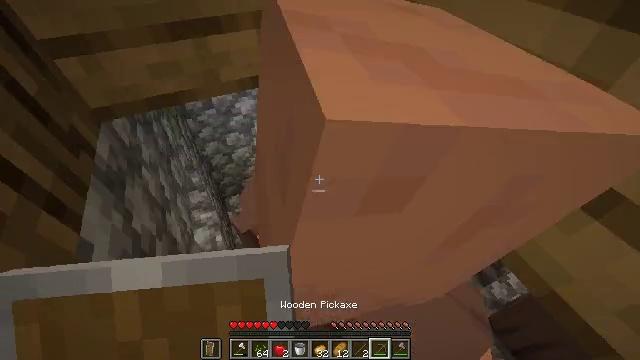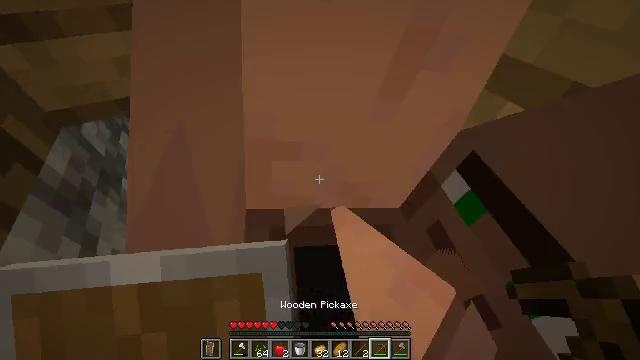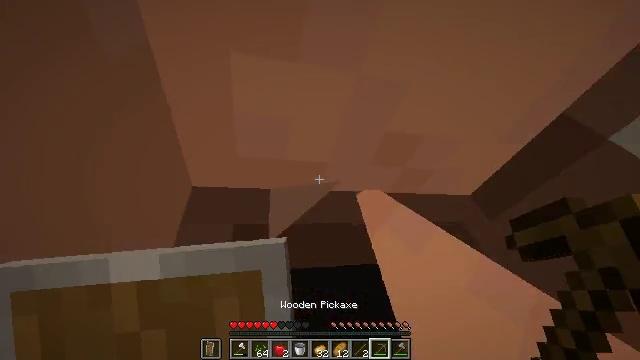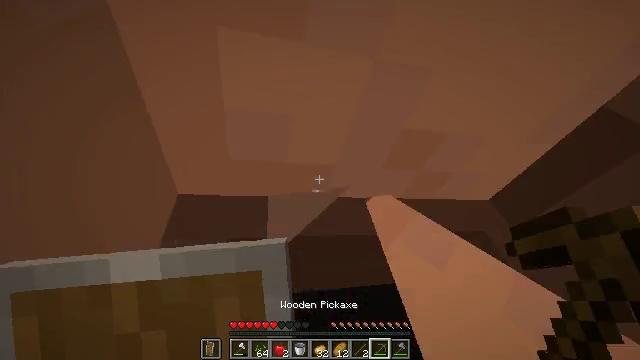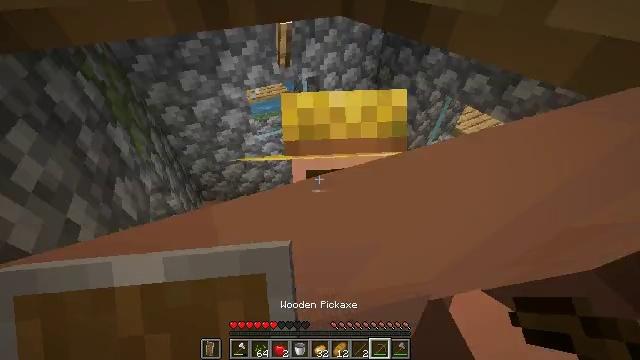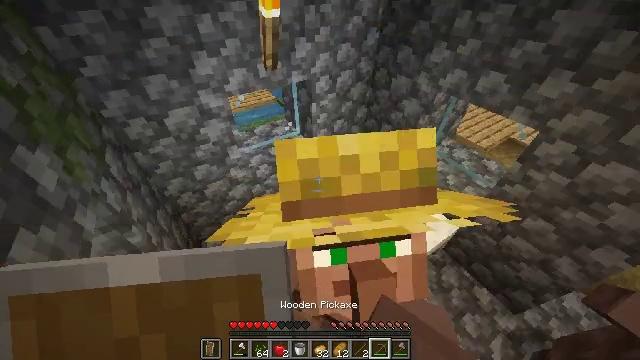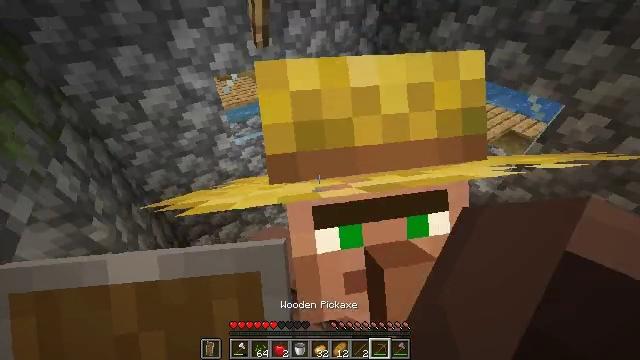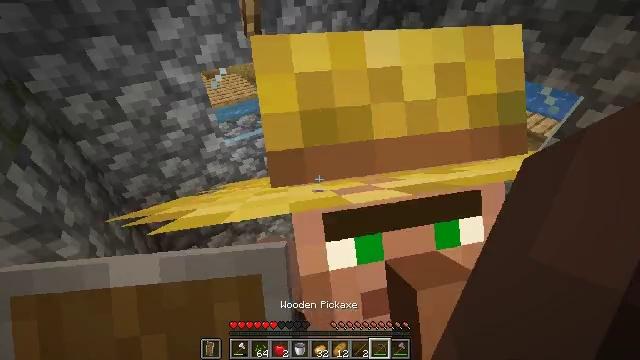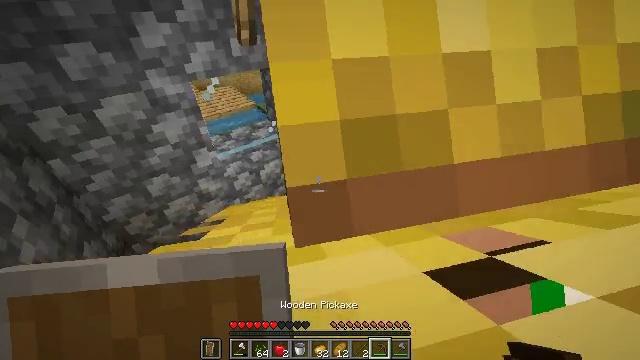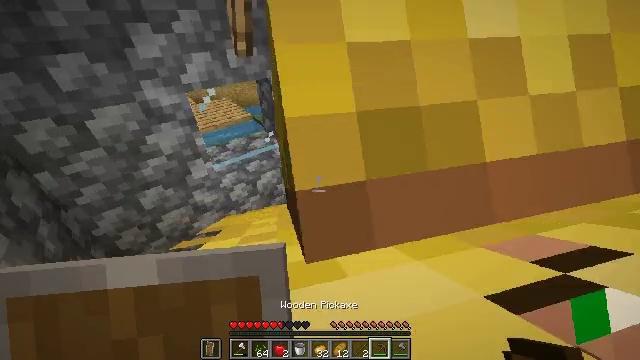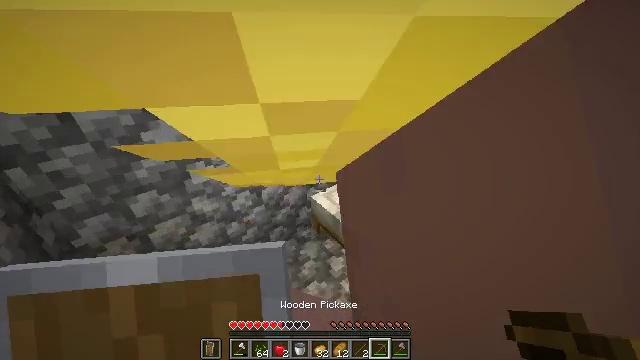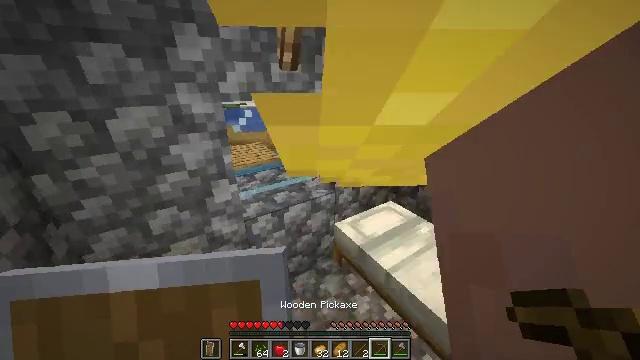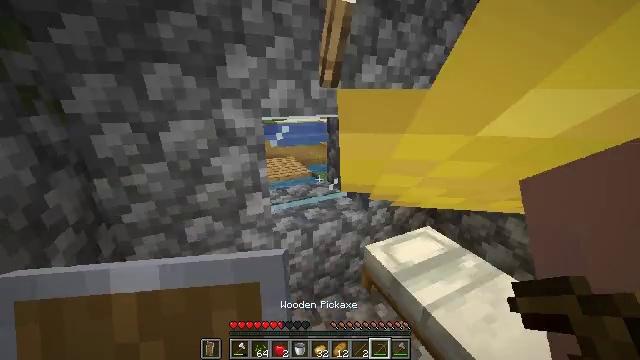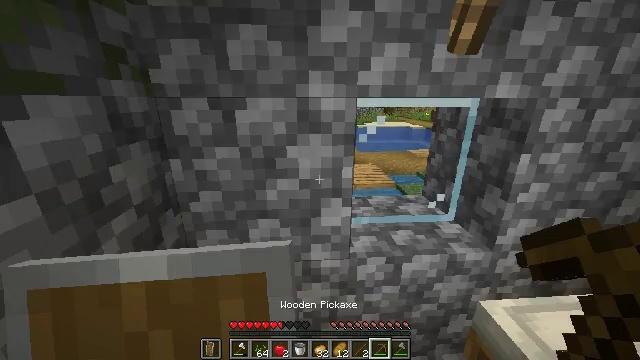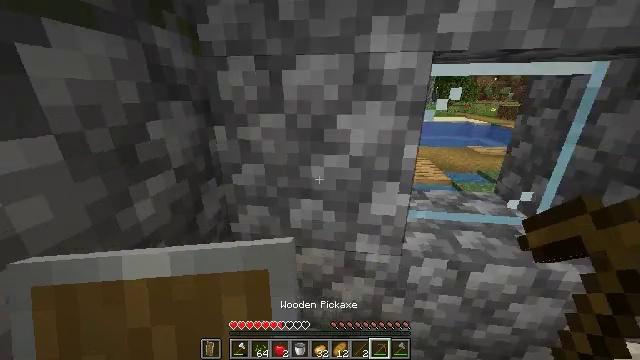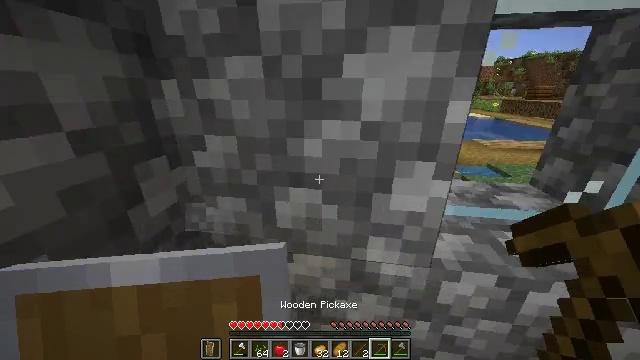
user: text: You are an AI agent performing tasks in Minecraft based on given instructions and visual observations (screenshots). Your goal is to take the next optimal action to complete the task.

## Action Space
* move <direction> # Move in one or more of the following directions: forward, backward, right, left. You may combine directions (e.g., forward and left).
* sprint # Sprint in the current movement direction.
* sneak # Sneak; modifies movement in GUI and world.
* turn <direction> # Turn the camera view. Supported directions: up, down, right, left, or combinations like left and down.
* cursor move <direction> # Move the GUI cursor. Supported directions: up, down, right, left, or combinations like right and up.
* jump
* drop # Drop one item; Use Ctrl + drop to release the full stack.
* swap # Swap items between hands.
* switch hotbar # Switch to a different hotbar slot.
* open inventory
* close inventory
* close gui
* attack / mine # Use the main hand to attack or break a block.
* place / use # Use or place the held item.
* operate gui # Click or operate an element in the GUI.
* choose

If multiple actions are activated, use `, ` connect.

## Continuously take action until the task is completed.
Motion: motion action
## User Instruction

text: Mine cobblestone to craft tools and furnaces.
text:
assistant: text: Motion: move forward, sprint
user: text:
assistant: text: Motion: move forward, sprint
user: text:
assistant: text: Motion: move forward, sprint
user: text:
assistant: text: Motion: move forward, sprint, turn right
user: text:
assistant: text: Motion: move forward, sprint, turn right and up
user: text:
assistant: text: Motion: move forward, sprint, turn right
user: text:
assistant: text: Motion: move forward, sprint, turn right
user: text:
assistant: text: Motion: move forward, sprint, turn right and up
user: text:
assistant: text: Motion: move forward, sprint, turn right and up
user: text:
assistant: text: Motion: move forward, sprint, turn up
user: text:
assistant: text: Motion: move forward, sprint, turn left and up
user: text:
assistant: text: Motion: move forward, sprint, turn left and up
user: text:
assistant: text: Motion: move forward, turn left and up
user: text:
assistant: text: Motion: move forward, turn left and down
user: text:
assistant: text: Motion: turn down, attack / mine
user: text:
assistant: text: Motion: attack / mine
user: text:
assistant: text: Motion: attack / mine
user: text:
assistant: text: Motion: move forward, attack / mine
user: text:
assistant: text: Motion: move forward, attack / mine
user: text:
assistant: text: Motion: move forward, attack / mine
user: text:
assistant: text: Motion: move forward, attack / mine
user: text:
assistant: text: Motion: attack / mine
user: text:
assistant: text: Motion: turn left, attack / mine
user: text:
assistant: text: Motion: turn left, attack / mine
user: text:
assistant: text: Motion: attack / mine
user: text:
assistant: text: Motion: attack / mine
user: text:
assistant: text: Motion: attack / mine
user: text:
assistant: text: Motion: attack / mine
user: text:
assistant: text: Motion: attack / mine
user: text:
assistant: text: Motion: attack / mine